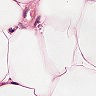
Metastatic tissue present: no